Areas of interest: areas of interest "Tianyi Textile"
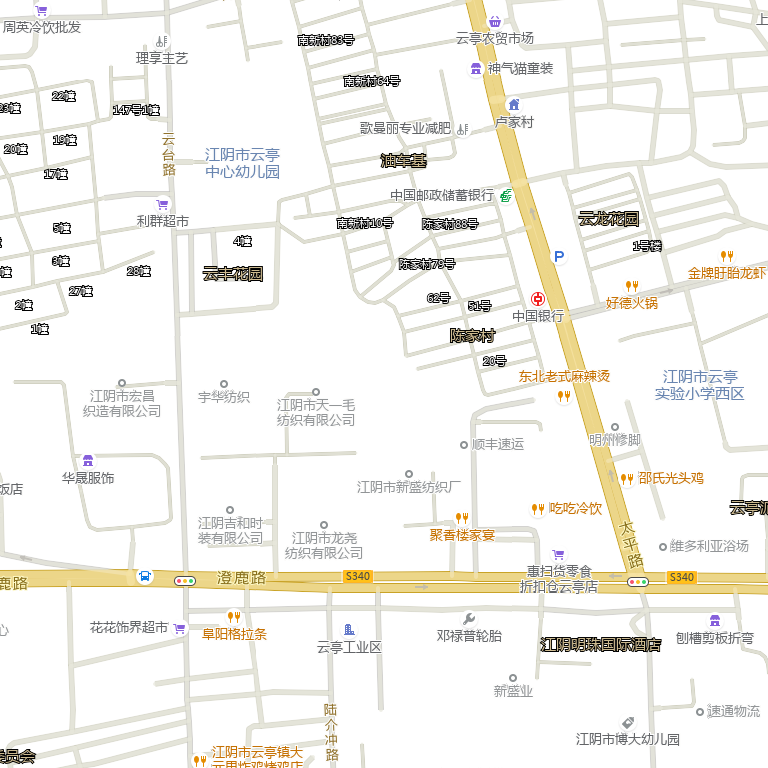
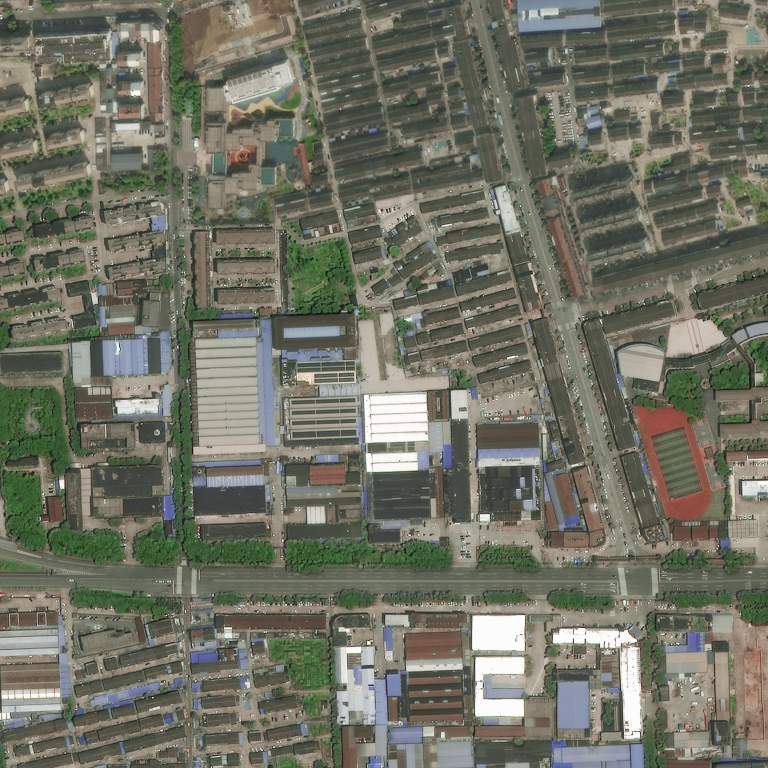